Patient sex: M
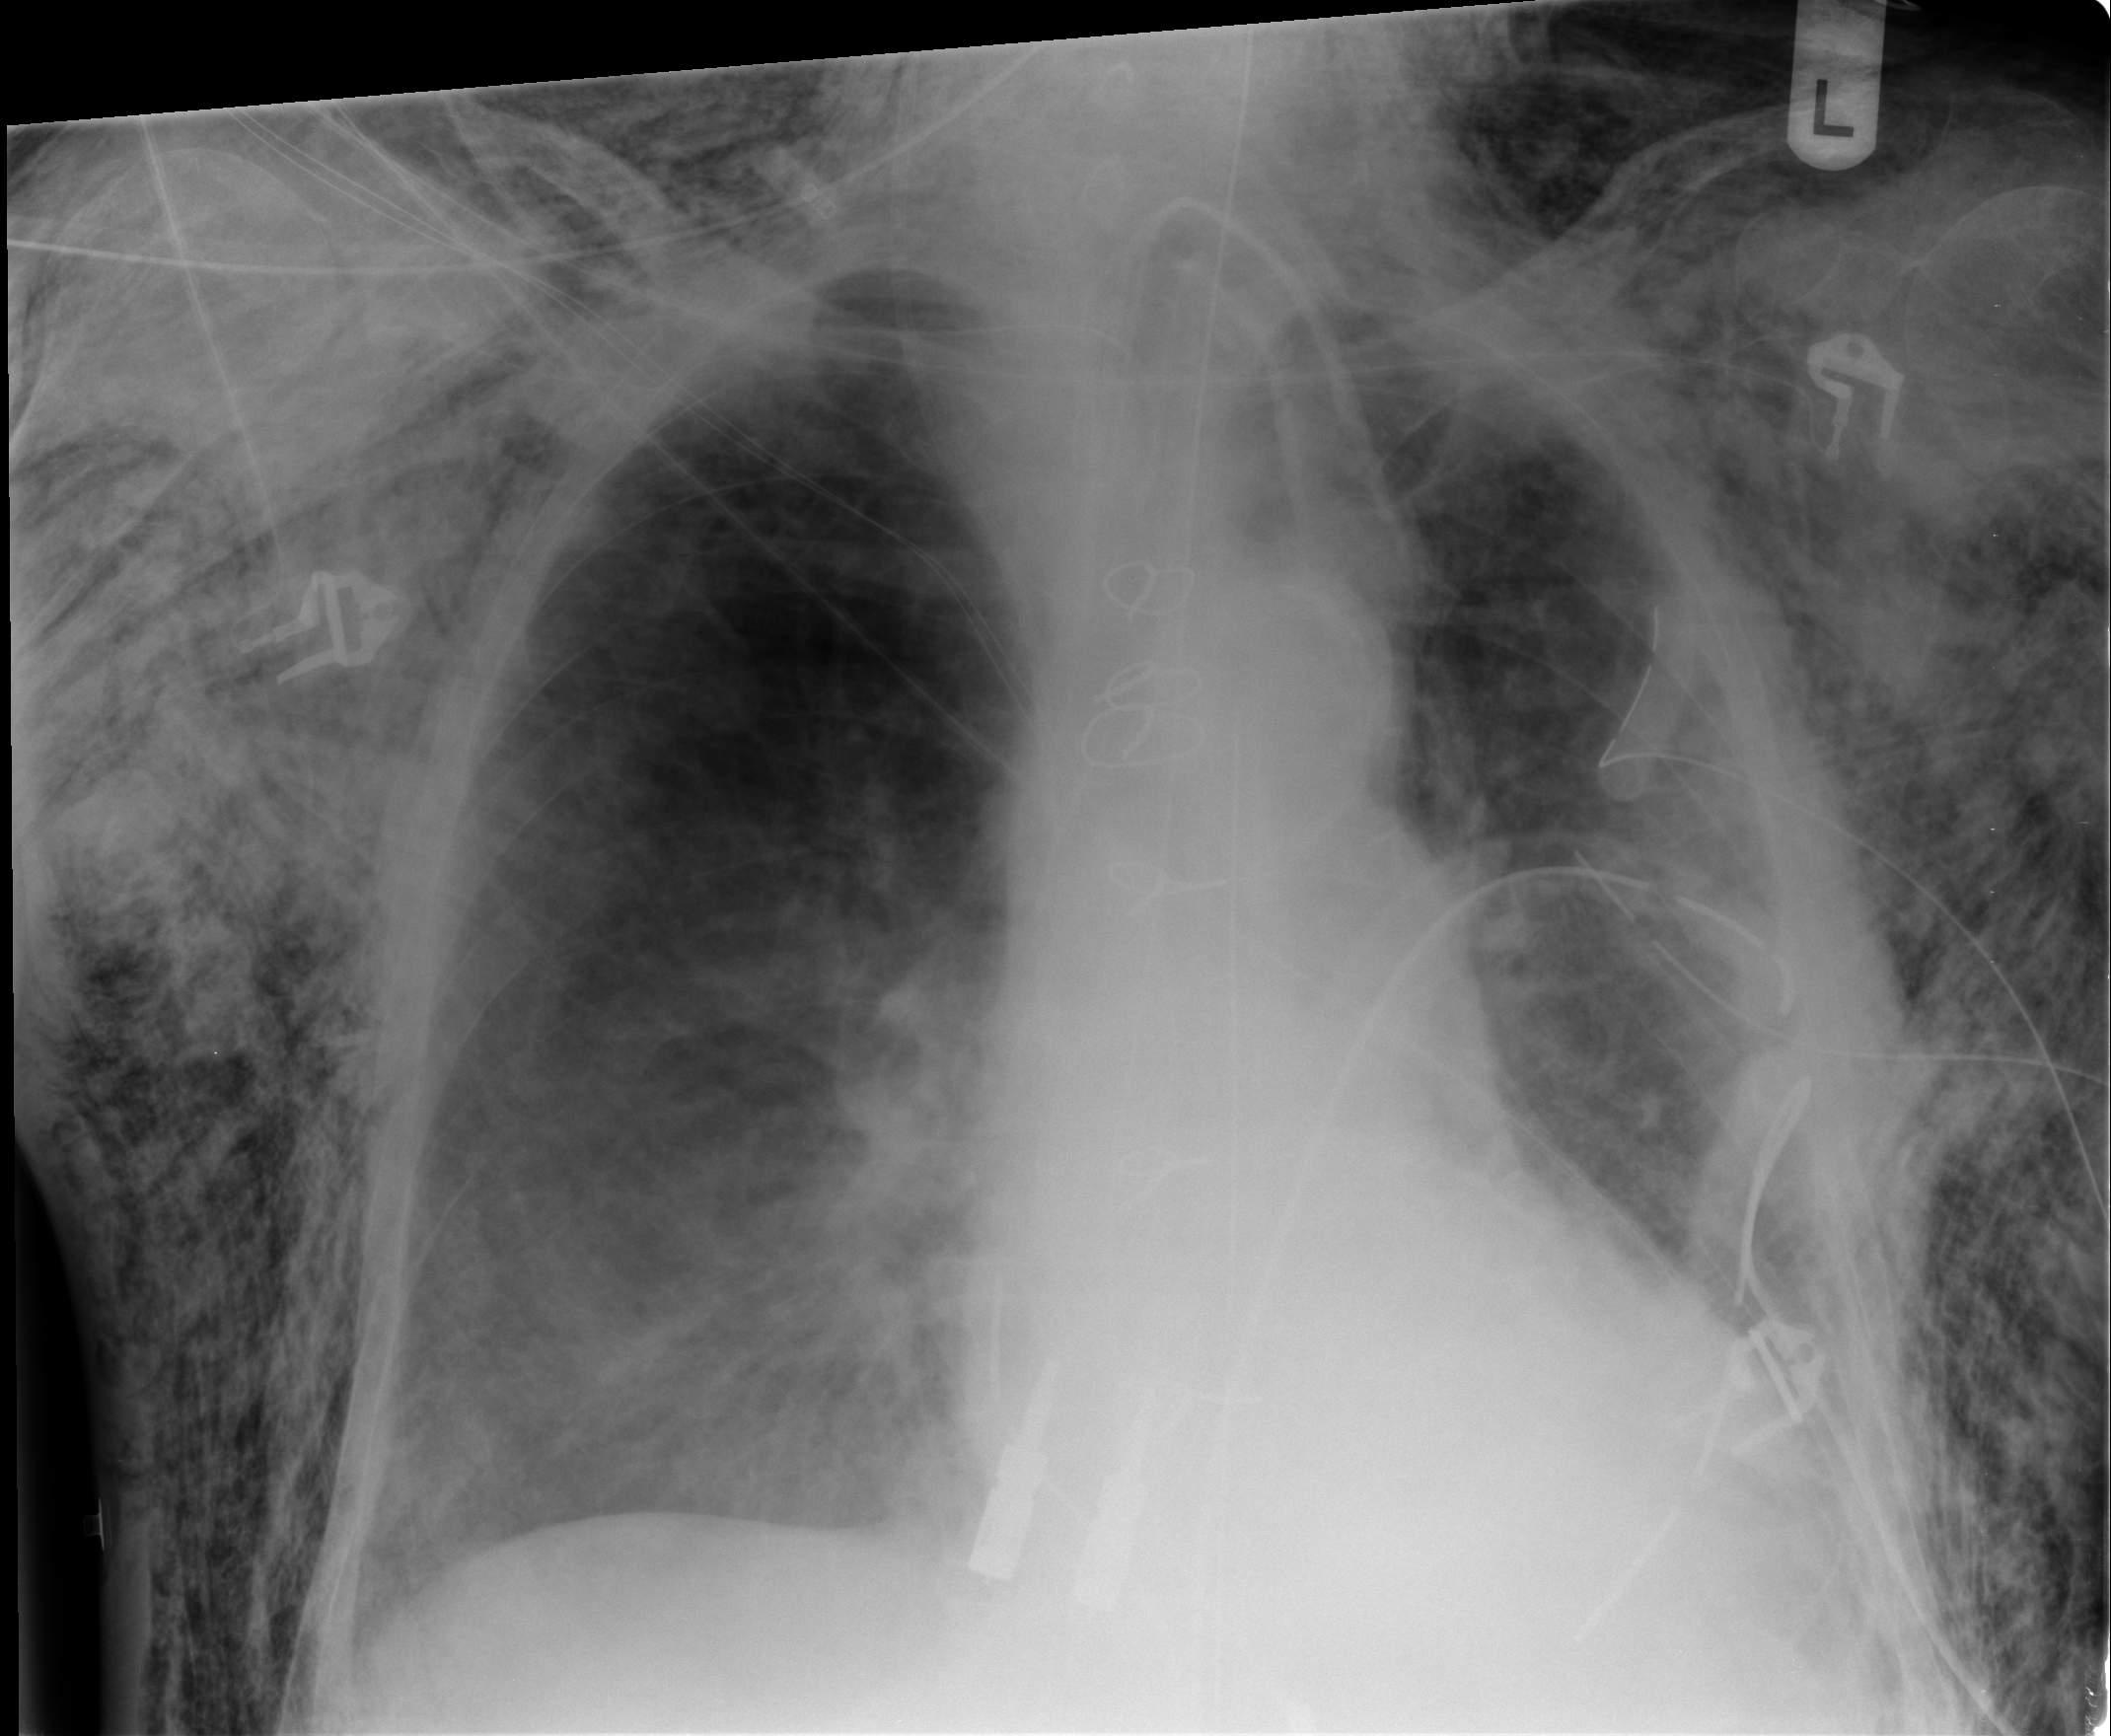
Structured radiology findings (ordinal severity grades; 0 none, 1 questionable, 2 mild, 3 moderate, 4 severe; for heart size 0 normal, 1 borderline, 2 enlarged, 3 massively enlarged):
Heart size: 1
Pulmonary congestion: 1
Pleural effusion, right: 2
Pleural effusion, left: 1
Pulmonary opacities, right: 0
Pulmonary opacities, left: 0
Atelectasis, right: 2
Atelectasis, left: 2